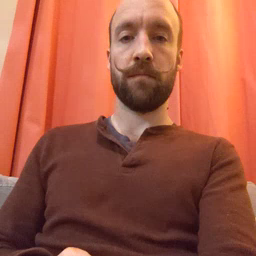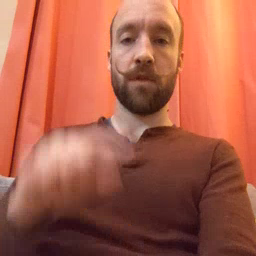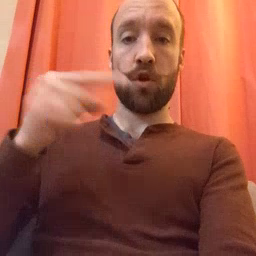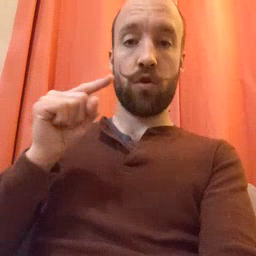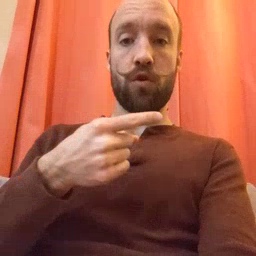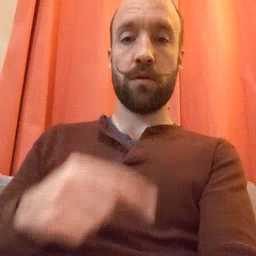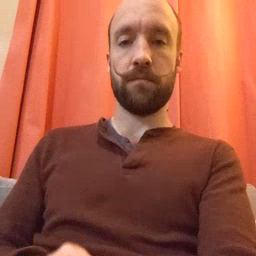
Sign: owie